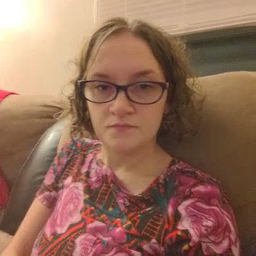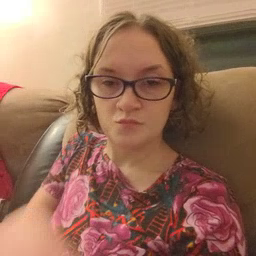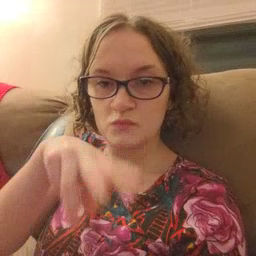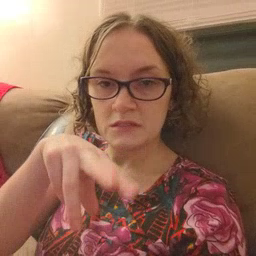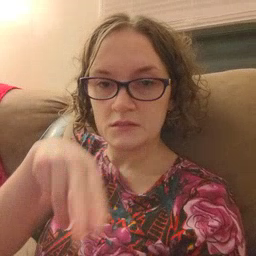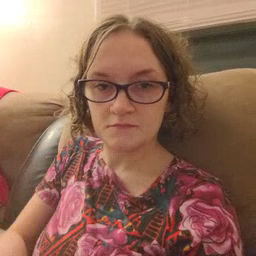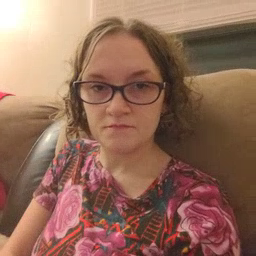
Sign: read